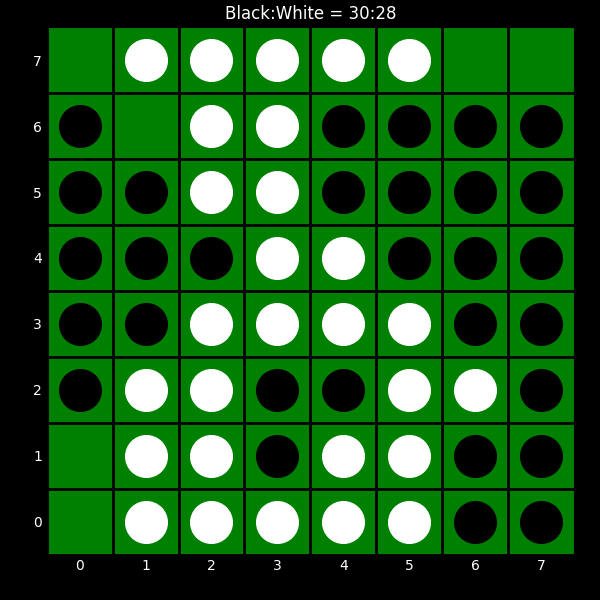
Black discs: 30
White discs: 28